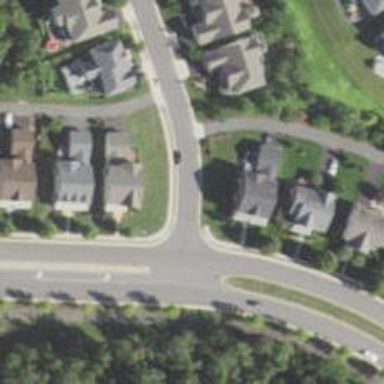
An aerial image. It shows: Smooth asphalt road in residential area.